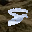
Label: 8